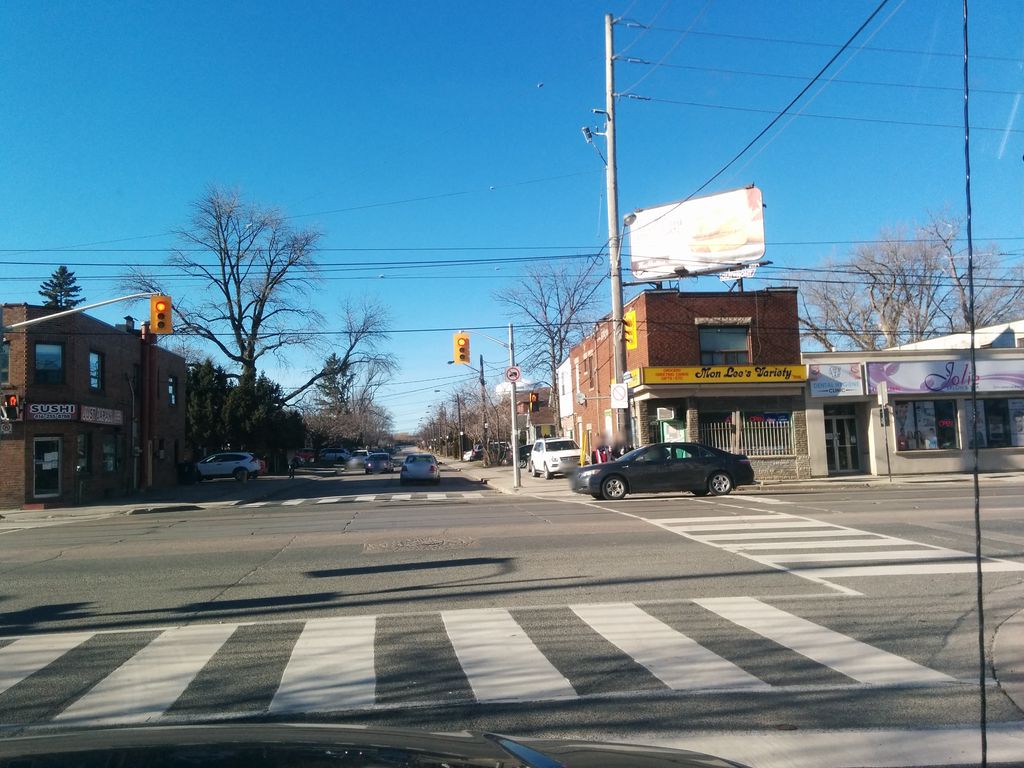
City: toronto